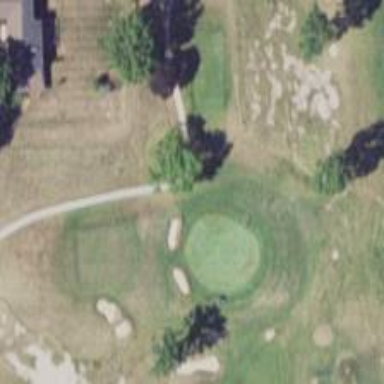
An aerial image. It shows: Pathway for golfing.